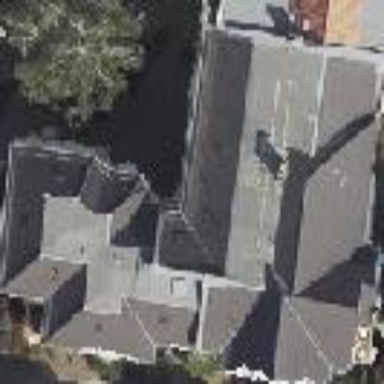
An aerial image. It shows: Quadruple saltbox roof shape on apartment building.